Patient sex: F
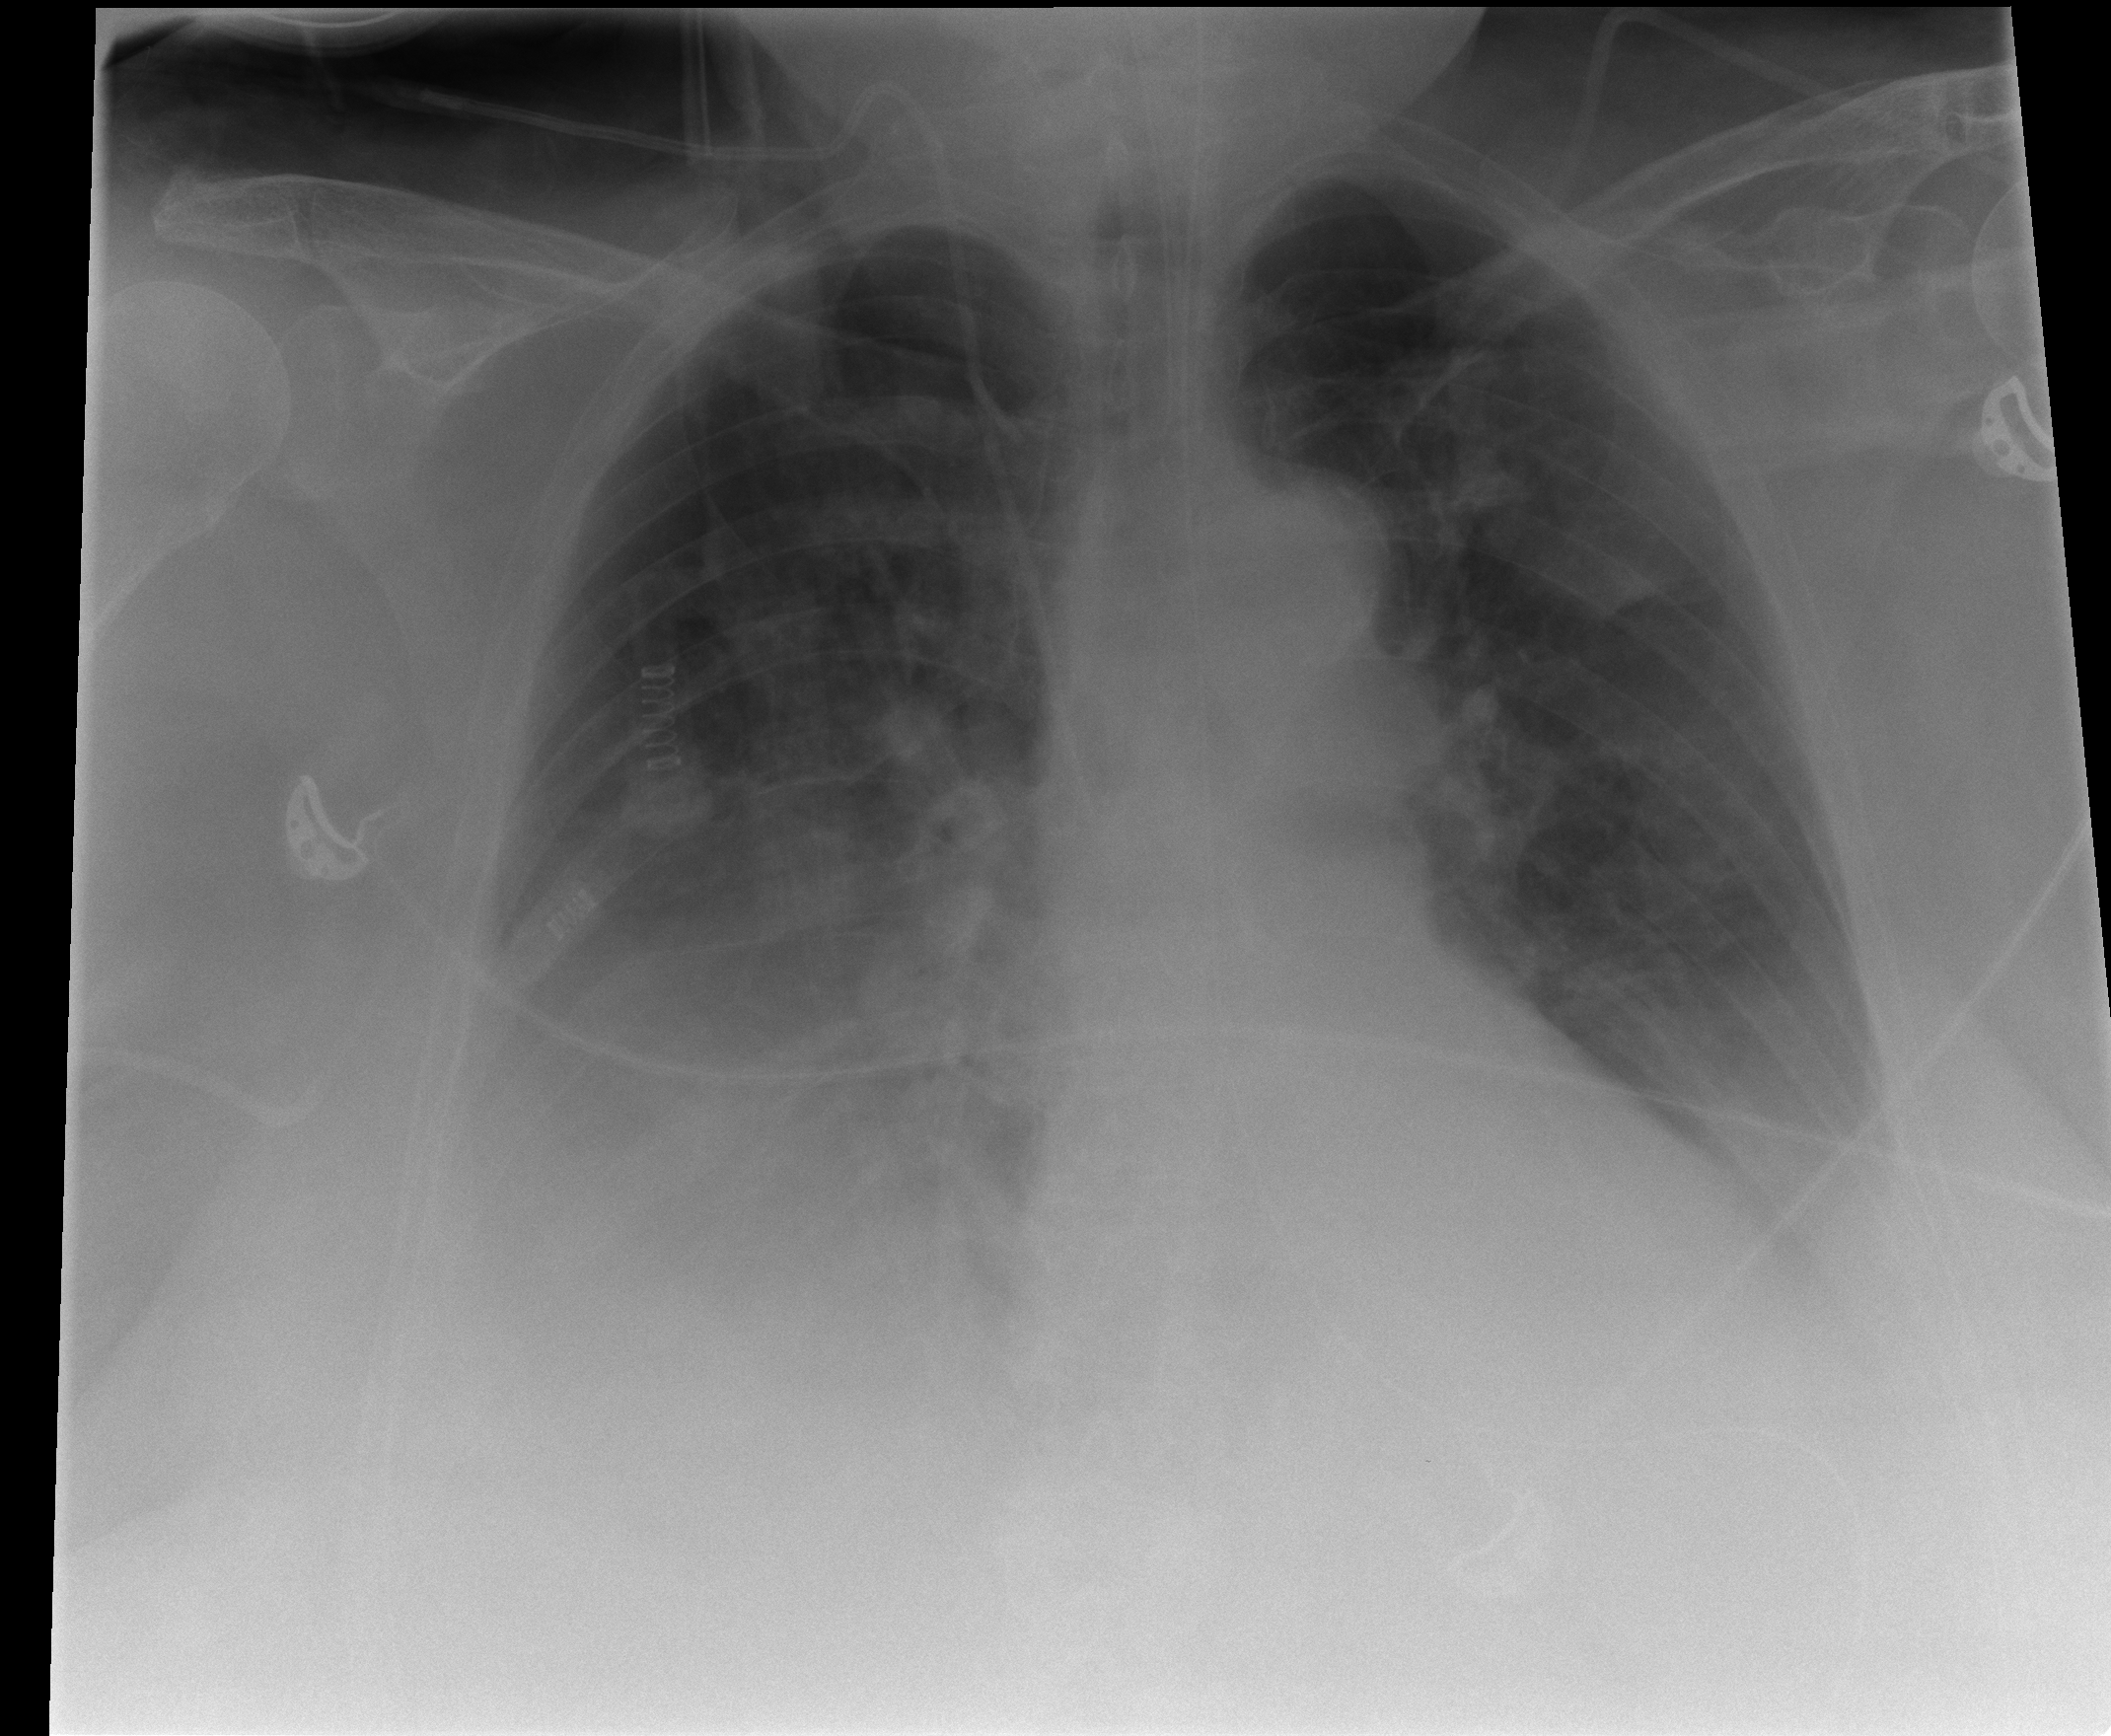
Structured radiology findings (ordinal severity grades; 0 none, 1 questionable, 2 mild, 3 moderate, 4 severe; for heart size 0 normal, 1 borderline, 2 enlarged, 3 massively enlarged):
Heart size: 0
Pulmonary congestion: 2
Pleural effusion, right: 3
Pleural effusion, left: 2
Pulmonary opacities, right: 2
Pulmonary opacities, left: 2
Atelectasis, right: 2
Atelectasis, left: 2